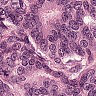
Metastatic tissue present: yes